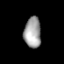
Tissue: prostate
Cell type: T cells
Senescence score: 0.7531
Nuclear area (px): 509
Mean DAPI intensity: 160.937